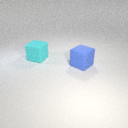
large cyan rubber cube to the left of large blue rubber cube